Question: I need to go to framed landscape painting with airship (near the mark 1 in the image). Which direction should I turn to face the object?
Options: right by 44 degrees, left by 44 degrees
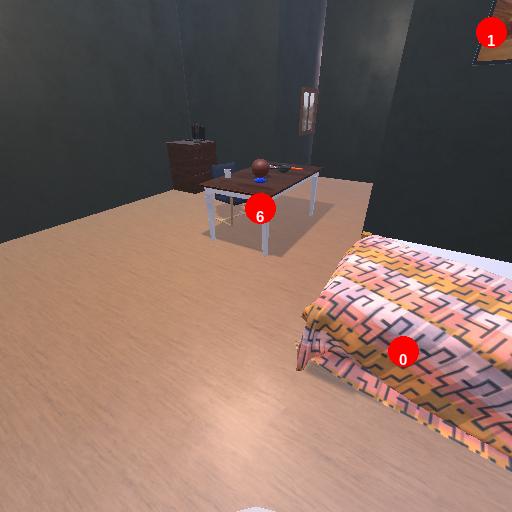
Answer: right by 44 degrees